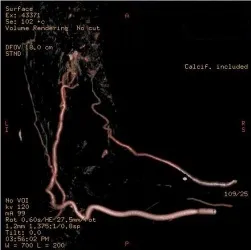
3D VR of the plantar arch arteries.the artery branches only The distal plantar arteries between 1st and 3rd metatarsal bones are occluded.
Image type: radiology (ct)